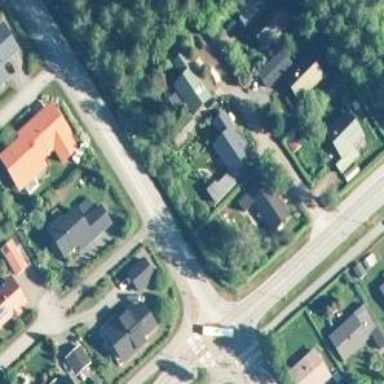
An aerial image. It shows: Cycleway.